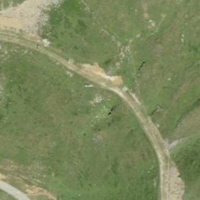
EUNIS habitat code: 26
Species observed at this site:
Pyrrhocorax graculus
Marmota marmota
Crepis aurea